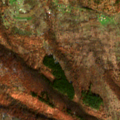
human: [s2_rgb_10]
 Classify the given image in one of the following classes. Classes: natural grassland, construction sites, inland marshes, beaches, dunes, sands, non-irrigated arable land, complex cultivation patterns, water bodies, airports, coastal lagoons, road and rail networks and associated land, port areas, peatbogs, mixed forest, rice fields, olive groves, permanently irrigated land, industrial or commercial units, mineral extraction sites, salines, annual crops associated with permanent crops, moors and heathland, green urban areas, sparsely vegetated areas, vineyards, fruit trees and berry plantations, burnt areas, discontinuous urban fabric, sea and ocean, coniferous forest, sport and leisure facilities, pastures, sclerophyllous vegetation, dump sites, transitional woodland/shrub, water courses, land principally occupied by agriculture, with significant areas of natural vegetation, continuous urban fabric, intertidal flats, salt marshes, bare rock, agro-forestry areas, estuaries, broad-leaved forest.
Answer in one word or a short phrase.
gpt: complex cultivation patterns, broad-leaved forest, mixed forest, transitional woodland/shrub